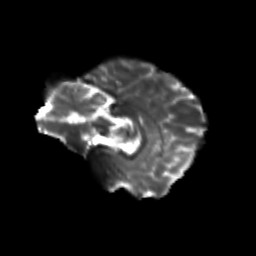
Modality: T2w
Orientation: sagittal
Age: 28
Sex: female
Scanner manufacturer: siemens
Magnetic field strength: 3 T
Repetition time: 3.5 s
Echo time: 0.104 s